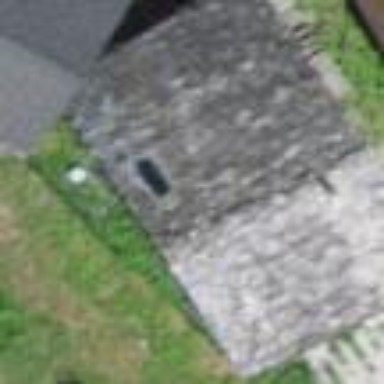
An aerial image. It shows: Simple house.